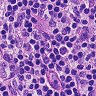
Metastatic tissue present: no